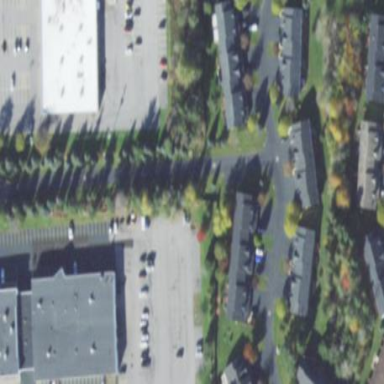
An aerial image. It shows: Condominium within residential area.